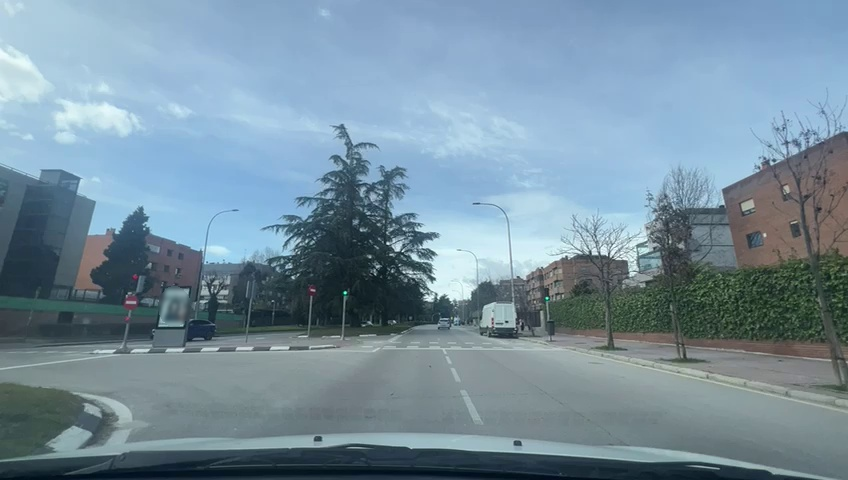
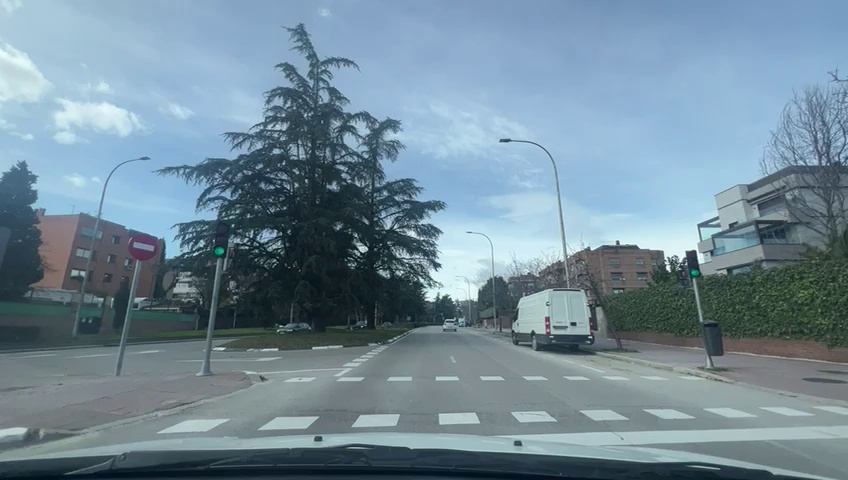
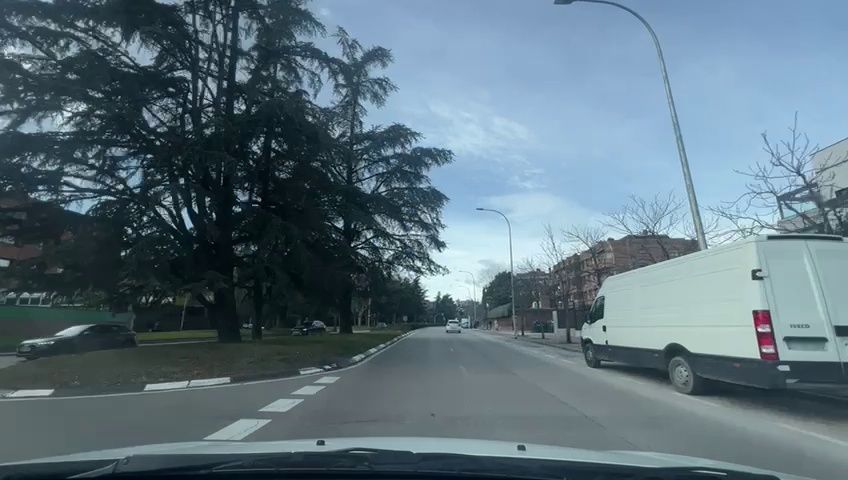
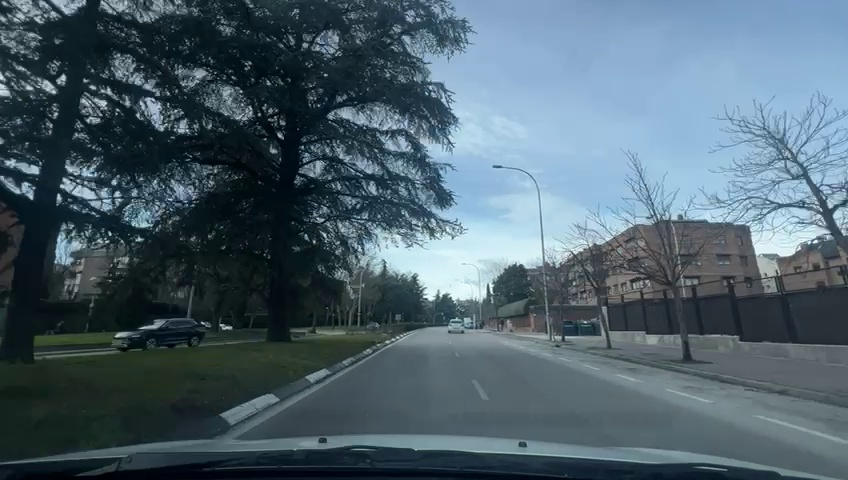
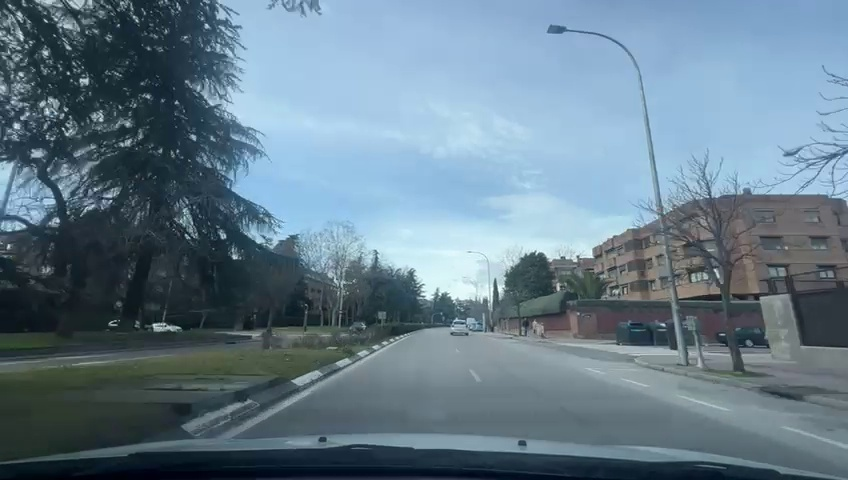
Situation: empty
Question: Is there any discontinuity in the ego lane ahead?
Answer: Yes
Reasoning: There's a discontinuity in the right side after passing the van.

Situation: empty
Question: Is any vehicle or pedestrian crossing the path of the ego vehicle from a different direction?
Answer: No
Reasoning: No vehicle is crossing the path of the ego vehicle.

Situation: empty
Question: Is there a vehicle ahead in the ego lane traveling in the same direction as the ego vehicle?
Answer: No
Reasoning: The only vehicle ahead moving in the same direction is on the right of the ego lane.